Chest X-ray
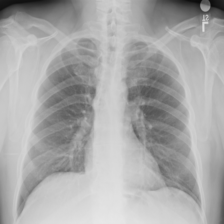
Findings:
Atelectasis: negative
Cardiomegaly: negative
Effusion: negative
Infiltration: negative
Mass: negative
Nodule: negative
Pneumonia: negative
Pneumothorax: negative
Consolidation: negative
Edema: negative
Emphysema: negative
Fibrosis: negative
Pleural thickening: negative
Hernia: negative